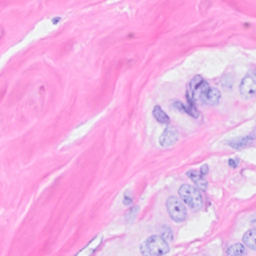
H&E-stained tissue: Breast